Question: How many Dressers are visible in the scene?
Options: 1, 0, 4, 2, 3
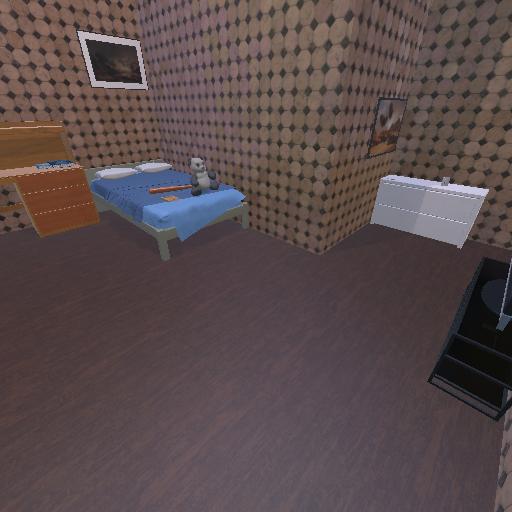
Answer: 1